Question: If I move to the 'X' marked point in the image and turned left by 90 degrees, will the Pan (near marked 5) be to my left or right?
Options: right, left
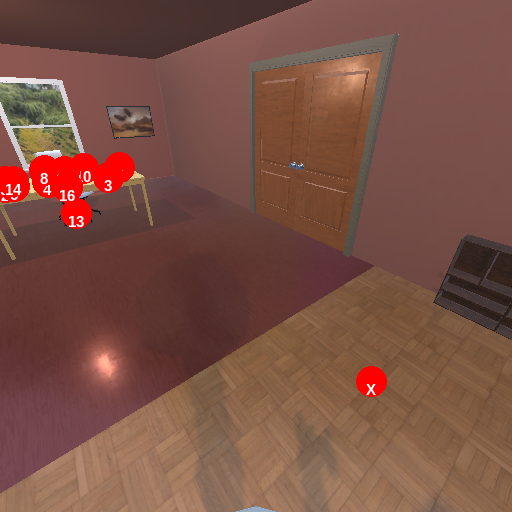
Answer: right